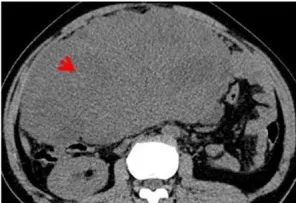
Case 1: A 52-year-old man presented with upper abdominal pain since 3 months. (A) CT scan showed heterogeneously hypo-dense lesions (red arrow).
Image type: radiology (ct)